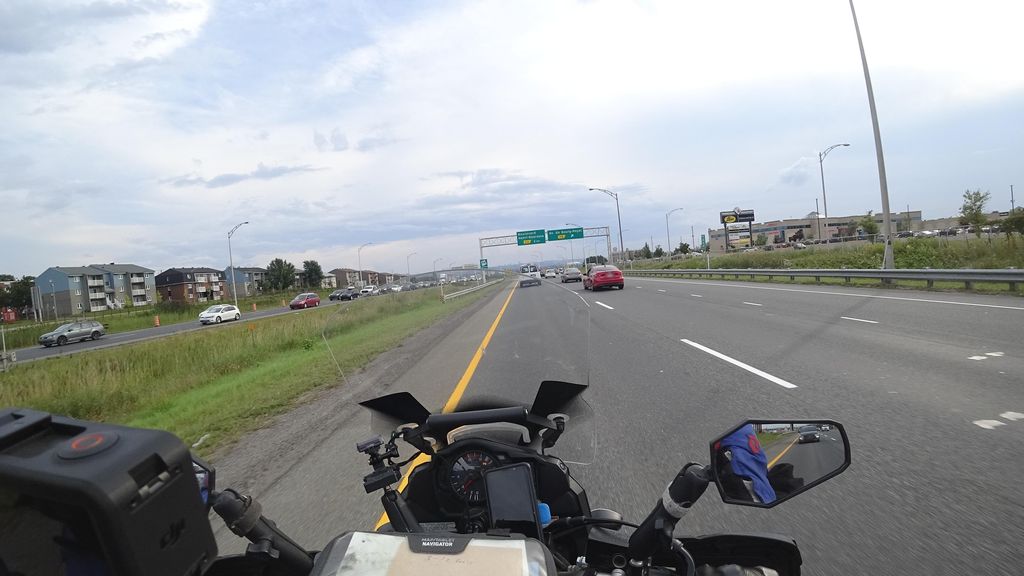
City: quebec_city